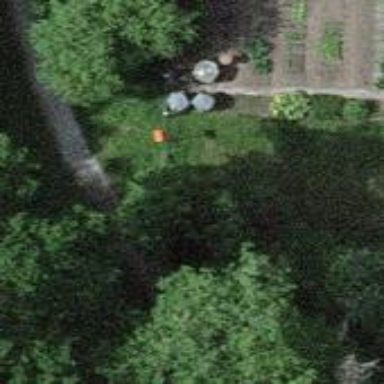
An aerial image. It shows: Pole supporting pipeline marker with roof cover.